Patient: sex F, age 35
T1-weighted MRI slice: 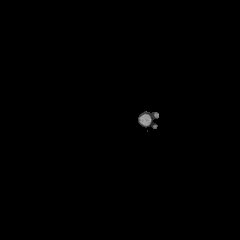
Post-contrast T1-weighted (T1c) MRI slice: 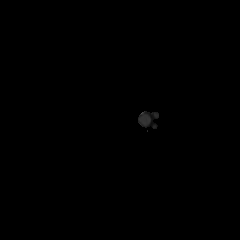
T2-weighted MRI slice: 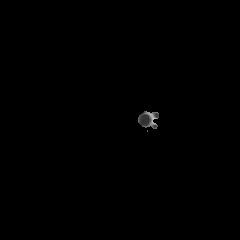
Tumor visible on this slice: no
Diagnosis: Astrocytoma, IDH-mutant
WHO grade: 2